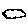
Label: cloud